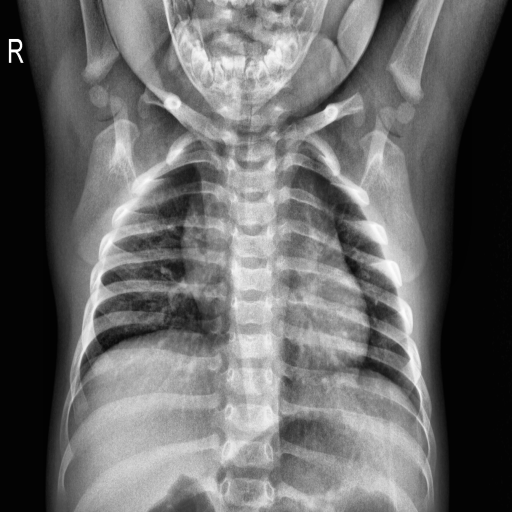
Finding: NORMAL